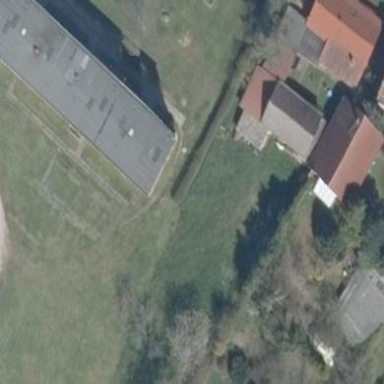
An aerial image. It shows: Residential building with flat grey roof.